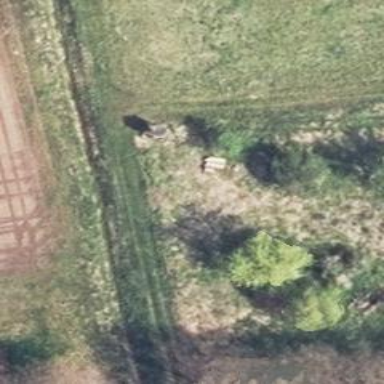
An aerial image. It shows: Hunting stand.